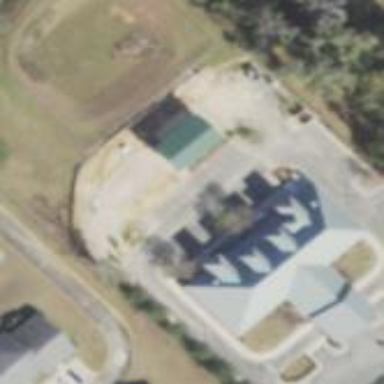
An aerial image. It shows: Clinic building offering healthcare services.